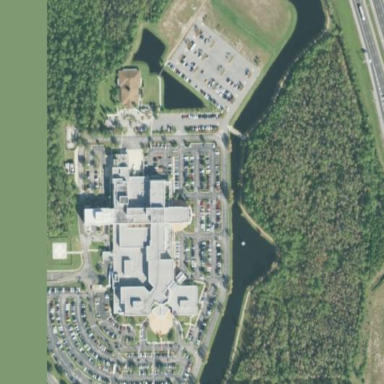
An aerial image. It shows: Healthcare facility identified as hospital.